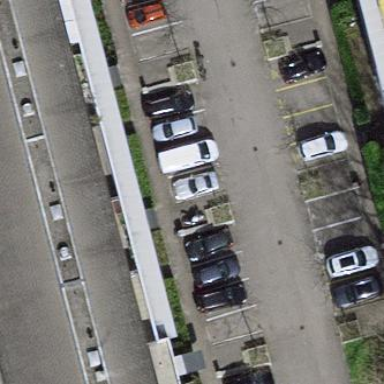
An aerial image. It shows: Parking area with surface.